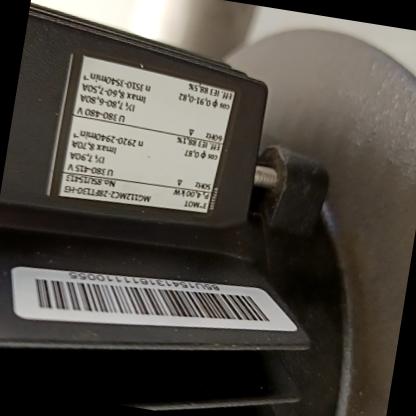
Klasa: tabliczka-znamionowa